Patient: sex M, age 46
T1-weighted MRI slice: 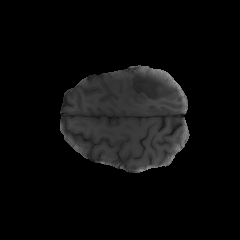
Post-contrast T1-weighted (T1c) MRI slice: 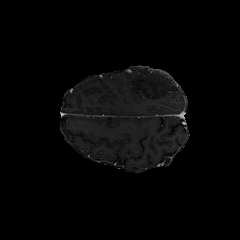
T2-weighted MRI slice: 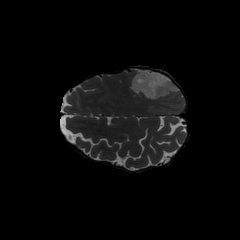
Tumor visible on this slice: yes
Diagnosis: Astrocytoma, IDH-mutant
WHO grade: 3